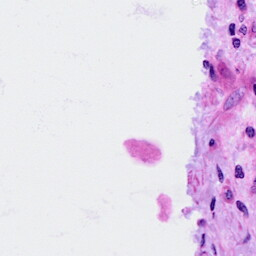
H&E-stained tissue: Cervix